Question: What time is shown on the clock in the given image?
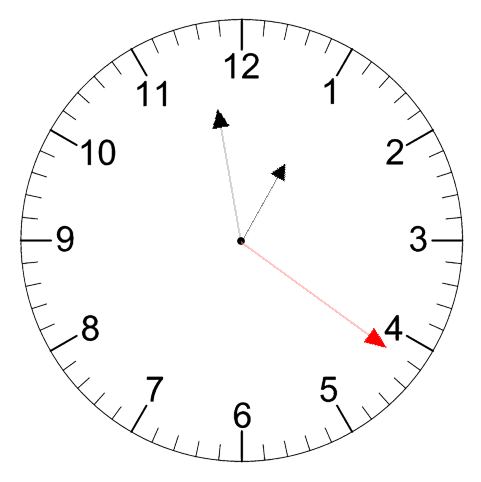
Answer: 12:58:21